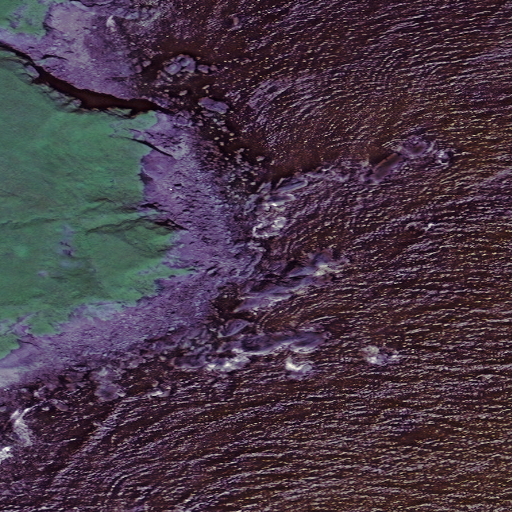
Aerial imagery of cape in Alaska named Cape Barnabas containing only unknown